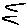
Label: zigzag